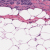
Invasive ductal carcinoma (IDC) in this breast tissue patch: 1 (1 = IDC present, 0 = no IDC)